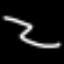
Label: squiggle